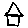
Label: house